Question: How would I accept to save this download link with selenium and IEDriver? (This is already a iedriver page)
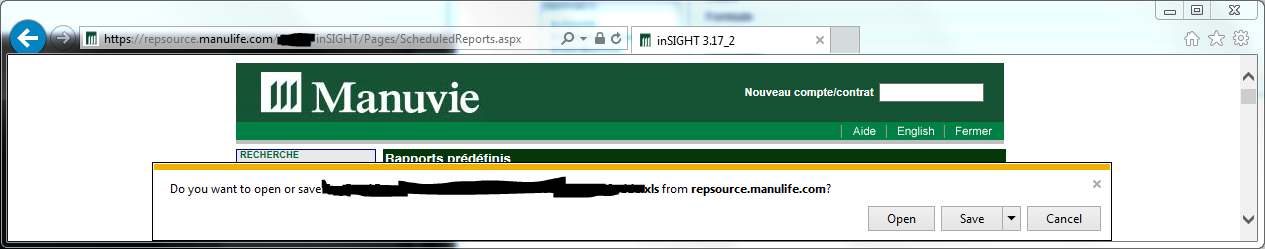
Answer: There is no way to control the download pop-ups on browsers using selenium because browsers use native dialogs which cannot be controlled by JavaScript, so you need some alternate approaches.
Alternate approaches to get this working :
- - <URL>
Note : I am assuming you are automating something here. And all automation tests have a @Before condition which you should ensure so that your test goes through. In your case, if you follow the first (& easy approach) I have given - it will be your @Before condition.
Hope this helps.